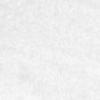
Label: no_change